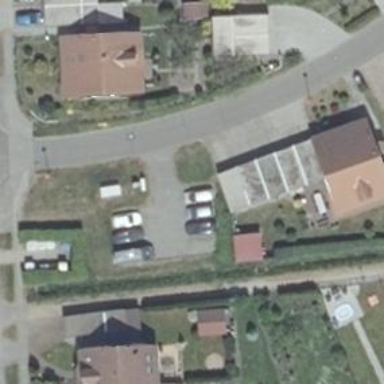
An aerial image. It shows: Parking area with surface.